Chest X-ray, AP view. Patient: 47 years old, sex M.
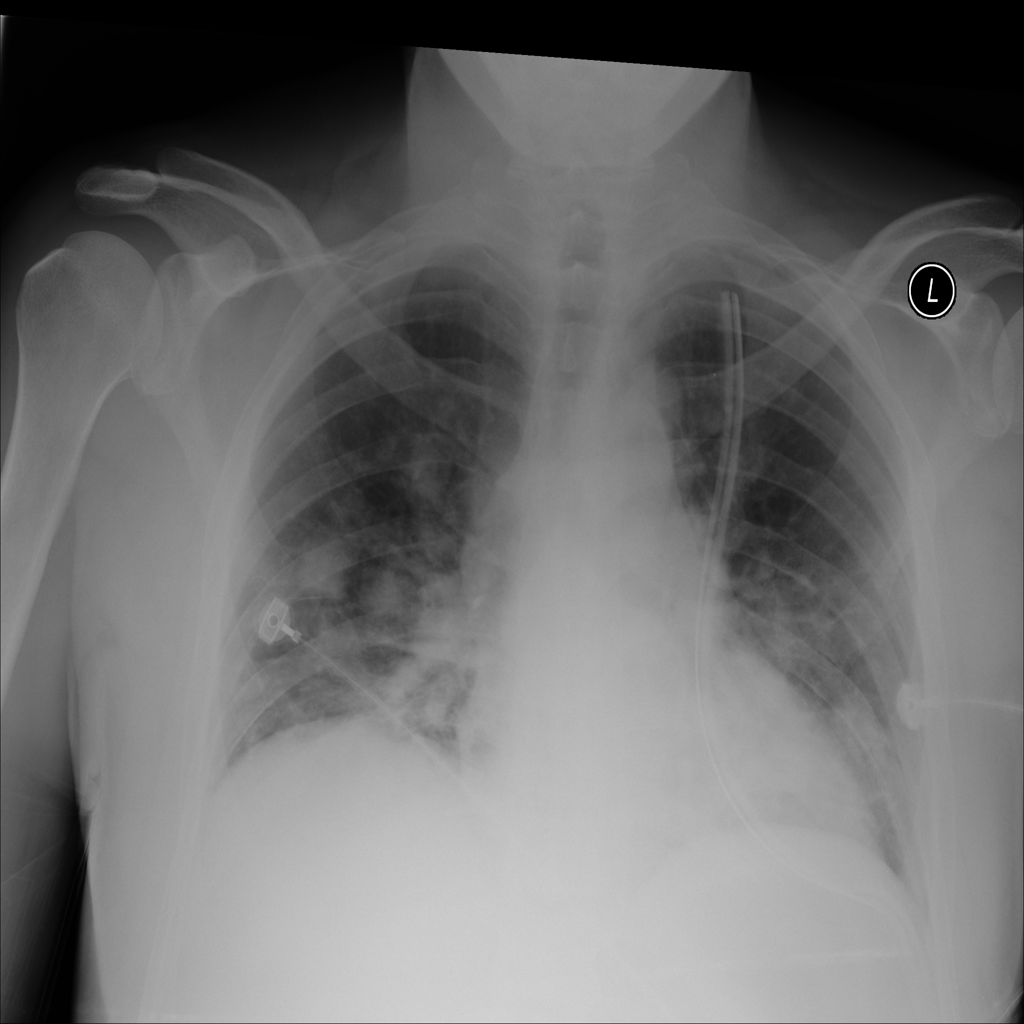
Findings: Atelectasis, Nodule, Mass